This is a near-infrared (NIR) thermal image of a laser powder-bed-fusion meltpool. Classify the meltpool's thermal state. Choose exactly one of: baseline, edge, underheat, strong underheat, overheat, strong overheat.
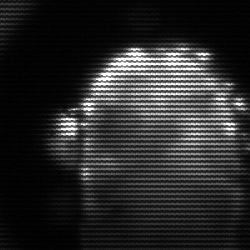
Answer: baseline